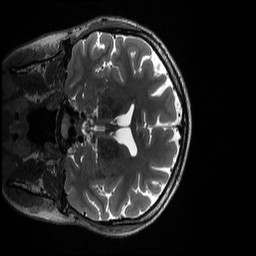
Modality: T2w
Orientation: coronal
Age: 39
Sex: female